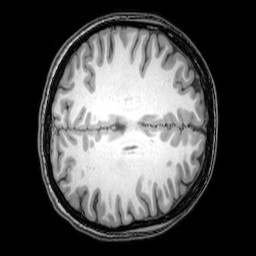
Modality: T1w
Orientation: axial
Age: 23
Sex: female
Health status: healthy
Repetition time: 0.081 s
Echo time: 0.037 s